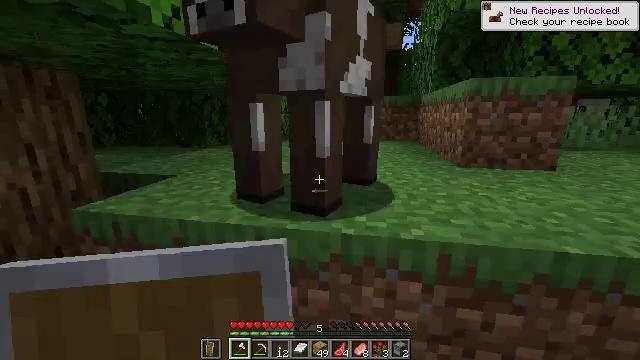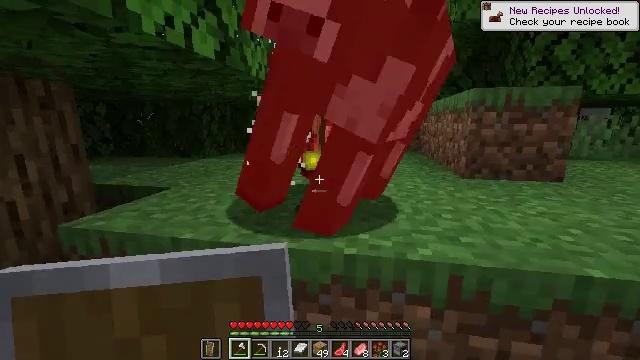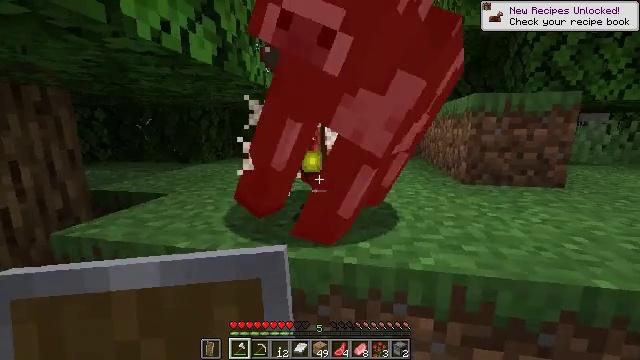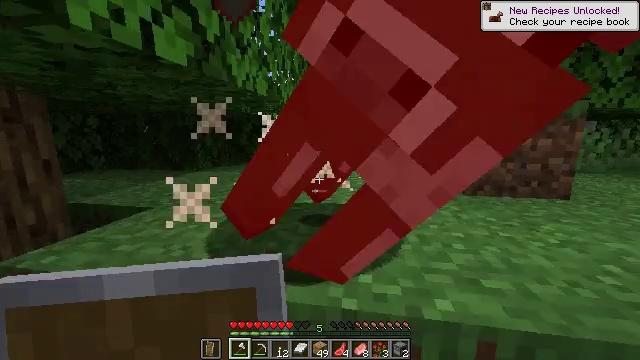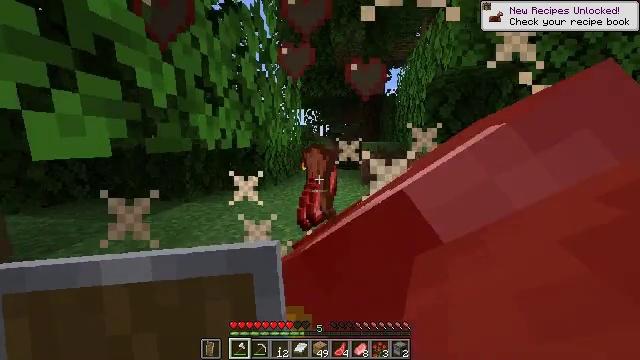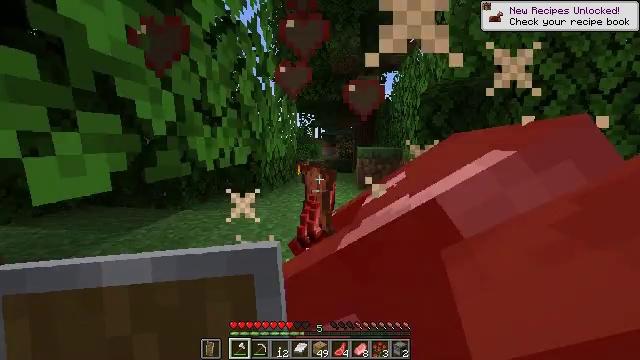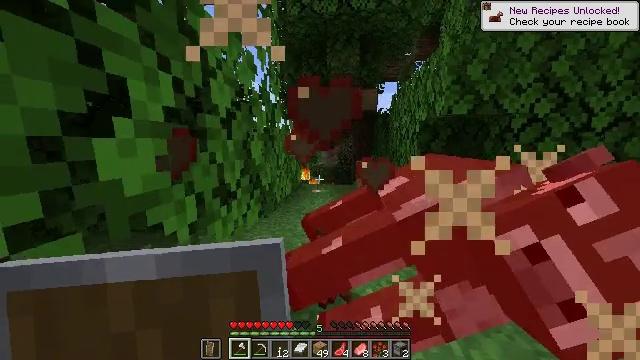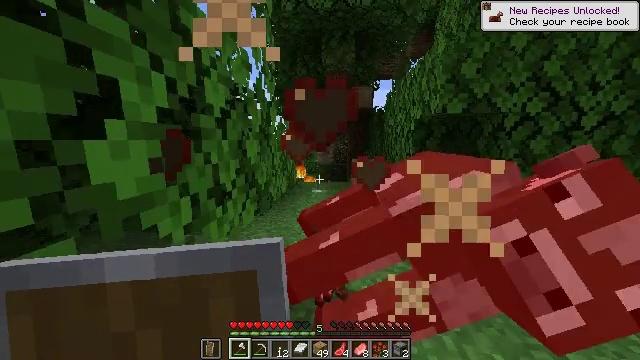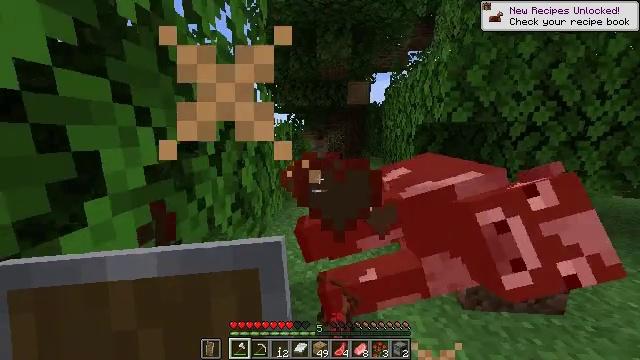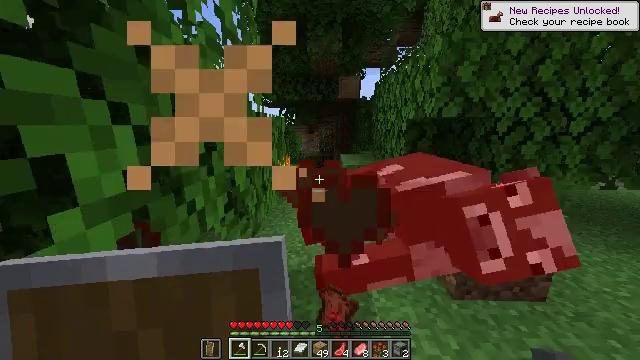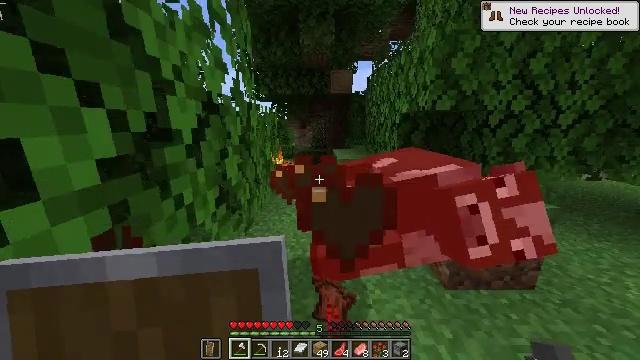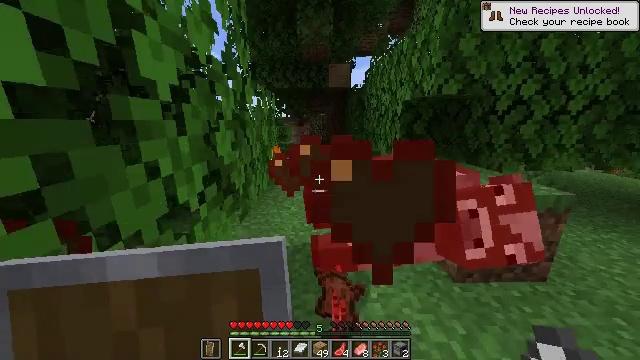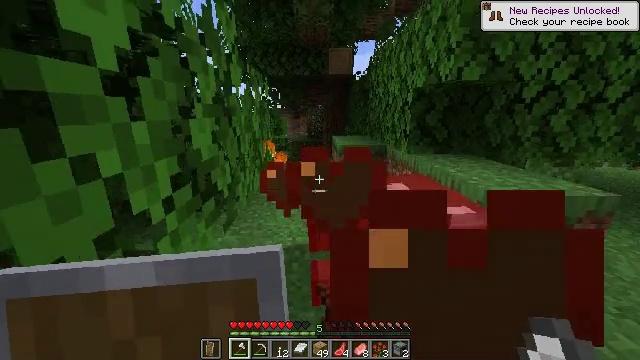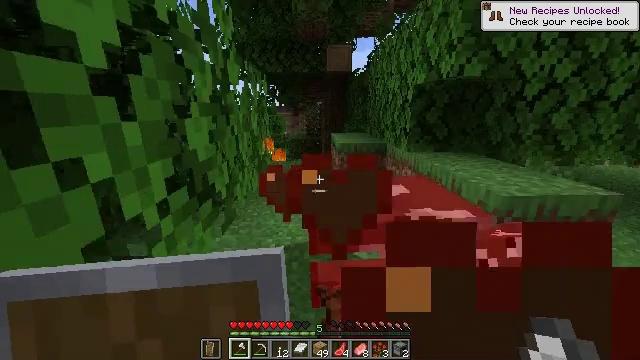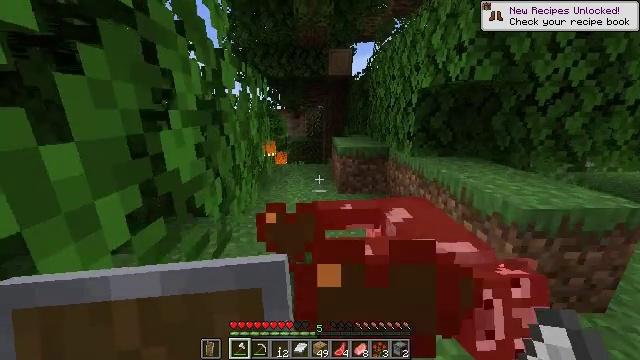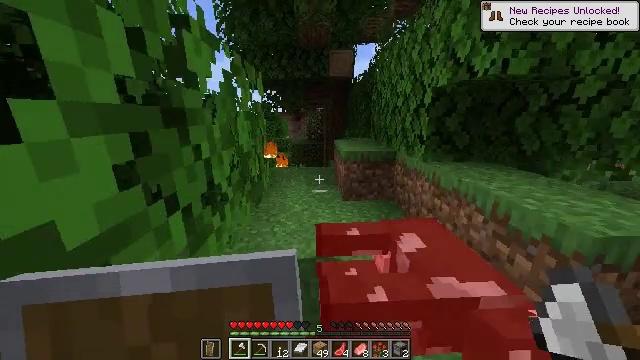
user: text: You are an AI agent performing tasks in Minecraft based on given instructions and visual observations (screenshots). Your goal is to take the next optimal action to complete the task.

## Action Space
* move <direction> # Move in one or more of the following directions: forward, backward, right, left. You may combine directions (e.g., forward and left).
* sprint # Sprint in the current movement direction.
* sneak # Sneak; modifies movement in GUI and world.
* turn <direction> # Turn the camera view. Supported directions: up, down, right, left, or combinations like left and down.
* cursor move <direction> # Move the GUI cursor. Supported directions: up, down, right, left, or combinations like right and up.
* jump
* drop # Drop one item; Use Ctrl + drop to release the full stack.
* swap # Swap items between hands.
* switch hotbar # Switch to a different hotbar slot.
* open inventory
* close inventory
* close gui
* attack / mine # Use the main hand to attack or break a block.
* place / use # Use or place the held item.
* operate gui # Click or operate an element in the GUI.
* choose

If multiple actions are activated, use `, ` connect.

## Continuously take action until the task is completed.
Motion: motion action
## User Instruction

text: Clear the fire from the area.
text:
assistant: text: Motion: move forward, turn up
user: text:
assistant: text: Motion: move forward, sprint, turn up
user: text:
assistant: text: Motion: move forward, sprint
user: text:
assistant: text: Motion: move forward, sprint, turn right, jump
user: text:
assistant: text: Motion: move forward, sprint, turn right, jump
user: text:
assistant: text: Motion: move forward, sprint, jump
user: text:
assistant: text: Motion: move forward, sprint, turn right, jump
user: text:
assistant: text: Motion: move forward, sprint, turn right and down, jump
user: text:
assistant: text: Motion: move forward, sprint, turn right and down, jump
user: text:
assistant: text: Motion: move forward, sprint, turn right and down, jump
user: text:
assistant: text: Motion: move forward, sprint
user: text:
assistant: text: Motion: move forward, sprint
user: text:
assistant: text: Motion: move forward, sprint
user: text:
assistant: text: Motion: move forward, sprint
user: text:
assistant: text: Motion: move forward, sprint
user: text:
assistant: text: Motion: move forward, sprint
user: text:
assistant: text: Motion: move forward, sprint
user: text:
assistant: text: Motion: move forward, sprint
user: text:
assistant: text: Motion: move forward, sprint
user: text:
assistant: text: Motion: move forward, sprint, turn left
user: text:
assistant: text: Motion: move forward, sprint, turn left
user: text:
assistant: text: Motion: move forward, sprint, turn left
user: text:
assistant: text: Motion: move forward, sprint
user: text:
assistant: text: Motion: move forward, sprint, turn left
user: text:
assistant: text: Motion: move forward, sprint, turn left and down
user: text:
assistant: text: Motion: move forward, sprint, turn left and down
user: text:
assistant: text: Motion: move forward, sprint, turn left
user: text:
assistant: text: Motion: move forward, sprint, turn left
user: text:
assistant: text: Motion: move forward, sprint
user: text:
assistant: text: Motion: move forward, sprint